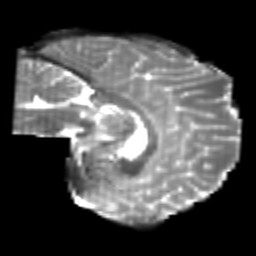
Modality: T2w
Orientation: sagittal
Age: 22
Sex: male
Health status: healthy
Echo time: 0.074 s